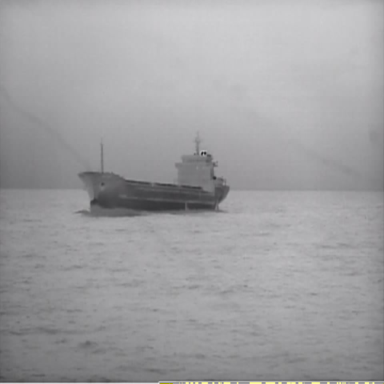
There is a liner in the infrared image.